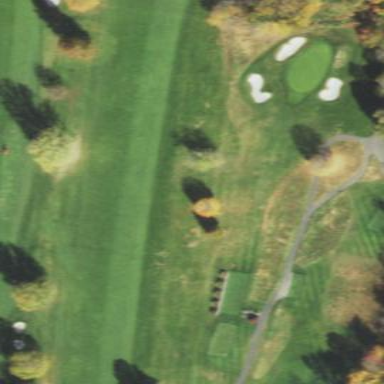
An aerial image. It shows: Golf fairway surrounded by grass.